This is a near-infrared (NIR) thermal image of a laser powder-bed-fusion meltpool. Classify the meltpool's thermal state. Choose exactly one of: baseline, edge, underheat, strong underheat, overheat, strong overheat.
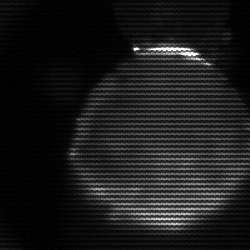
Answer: edge